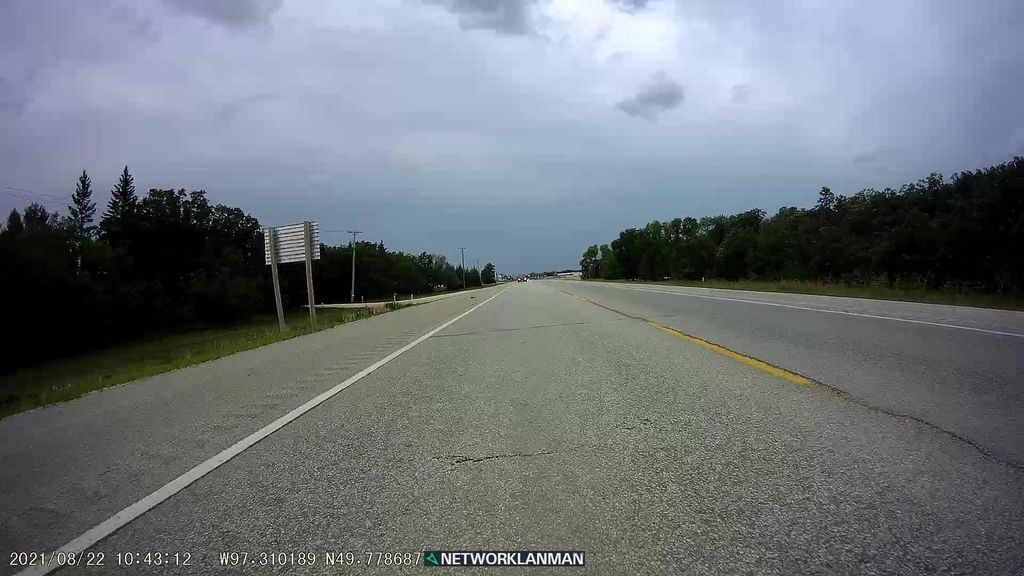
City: winnipeg